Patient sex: M
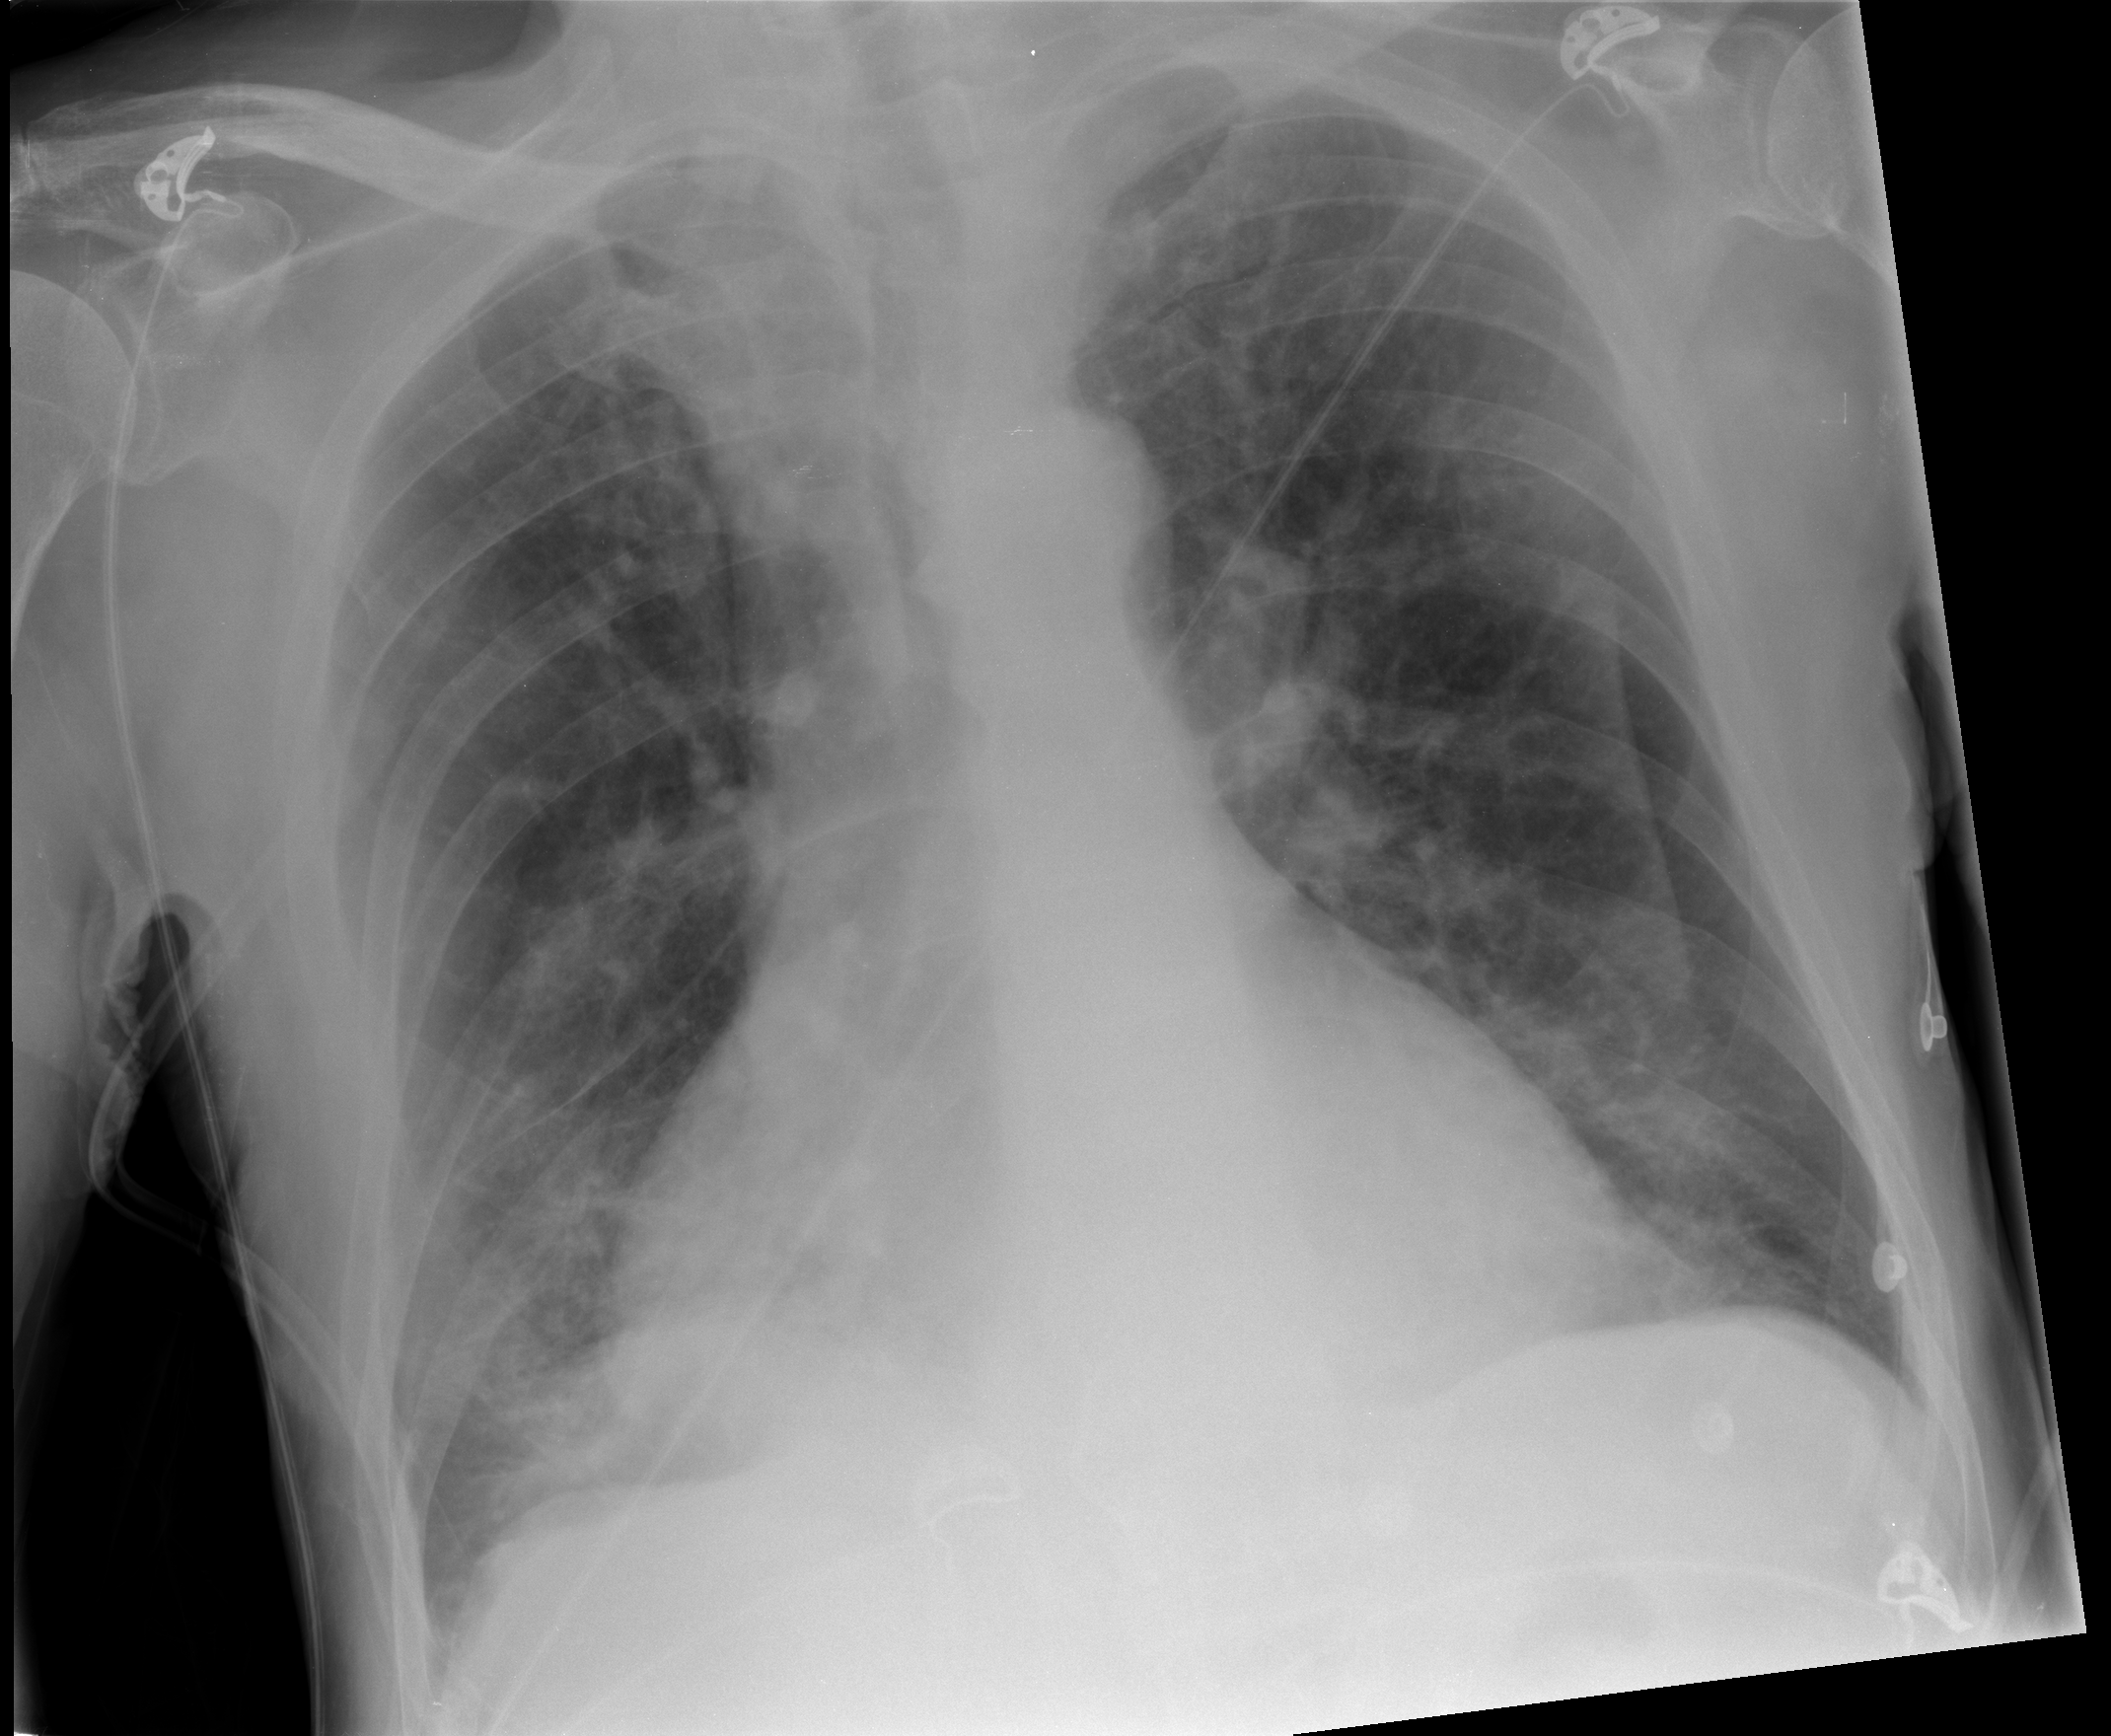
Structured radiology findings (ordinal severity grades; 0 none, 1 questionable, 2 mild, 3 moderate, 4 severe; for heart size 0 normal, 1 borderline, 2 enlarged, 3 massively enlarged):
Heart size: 2
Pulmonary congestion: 3
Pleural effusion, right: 0
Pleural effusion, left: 0
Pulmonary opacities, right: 0
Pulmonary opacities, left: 0
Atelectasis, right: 2
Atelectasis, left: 2